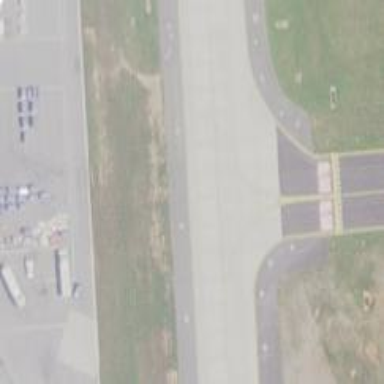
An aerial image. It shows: Image of taxiway at airport.